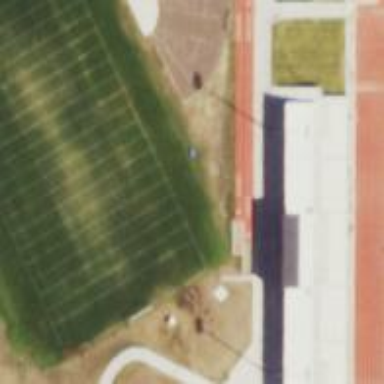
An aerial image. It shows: Athletic track located in leisure land area.